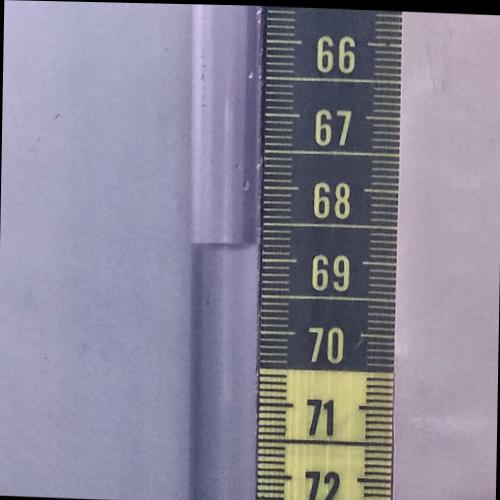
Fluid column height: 68.8 cm